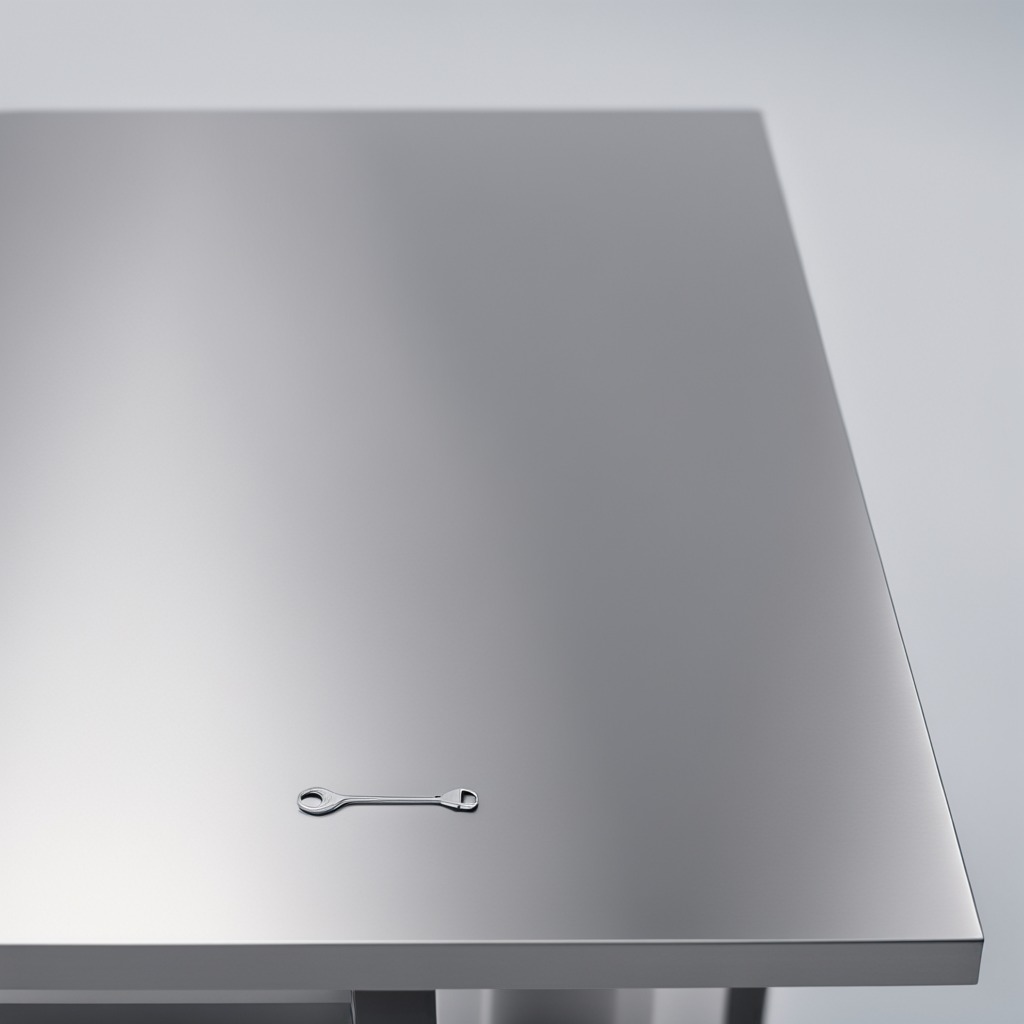
A wrench is lying on a stainless steel table in a high-end prototyping lab.